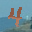
Label: 4